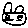
Label: cat